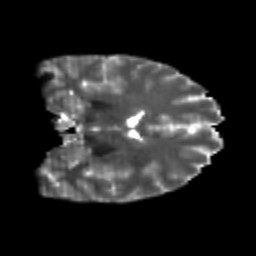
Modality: T2w
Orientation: coronal
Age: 20
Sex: male
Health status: healthy
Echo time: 0.074 s